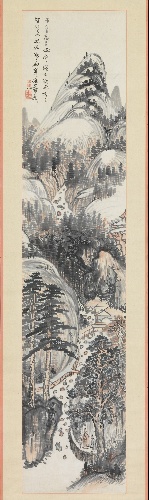
Artist: Okada Beisanjin
Artist bio: Japanese, 1744–1820
Object type: Hanging scroll
Classification: Paintings
Medium: Hanging scroll; ink and color on paper
Culture: Japan
Period: Edo period (1615–1868)
Dimensions: Image: 53 11/16 x 11 9/16 in. (136.4 x 29.4 cm)
Overall: 72 3/4 x 18 3/8in. (184.8 x 46.7cm)
Department: Asian Art
Credit line: The Harry G. C. Packard Collection of Asian Art, Gift of Harry G. C. Packard, and Purchase, Fletcher, Rogers, Harris Brisbane Dick, and Louis V. Bell Funds, Joseph Pulitzer Bequest, and The Annenberg Fund Inc. Gift, 1975
Accession year: 1975
Repository: Metropolitan Museum of Art, New York, NY
Tags: Mountains|Landscapes